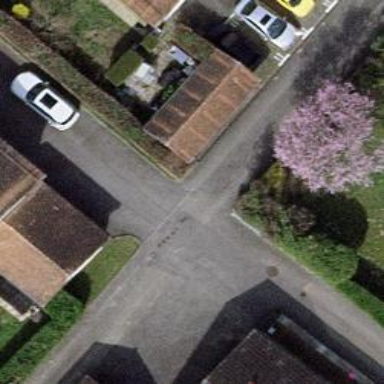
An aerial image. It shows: Asphalt road in living street.